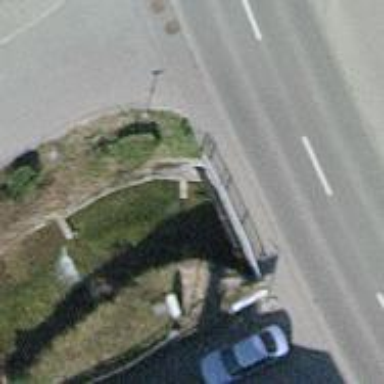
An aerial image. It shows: Culvert tunnel.